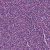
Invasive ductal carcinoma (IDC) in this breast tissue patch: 1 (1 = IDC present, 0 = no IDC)